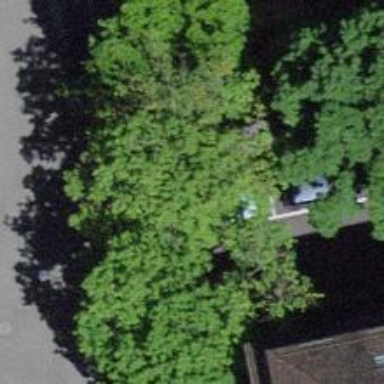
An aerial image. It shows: Avenue lined with broadleaved trees.